Aerial crown-view tile of a tropical tree (Barro Colorado Island, Panama), acquired 20240716:
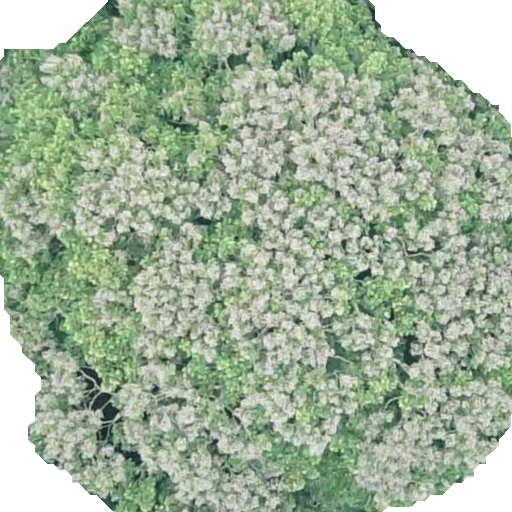
Species: Dipteryx oleifera
GBIF accepted scientific name: Dipteryx oleifera
Crown area: 419.191 m²